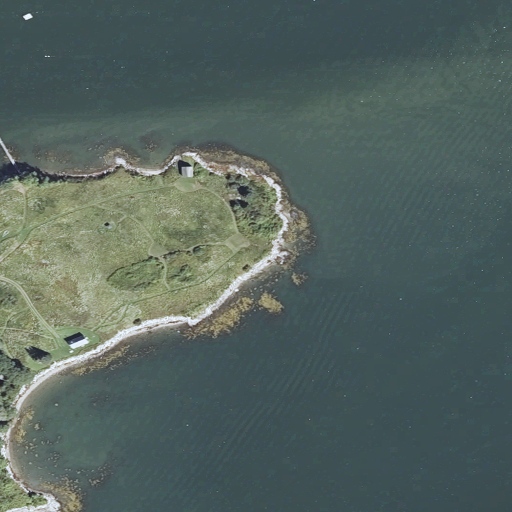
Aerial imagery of cape in Maine named Stones Point containing open water, low intensity development, grassland, open development, herbaceous wetlands, barren land, medium intensity development, and mixed forest